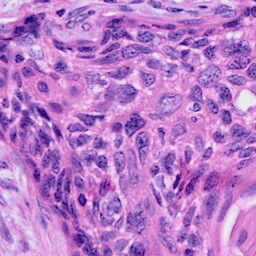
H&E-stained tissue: Cervix